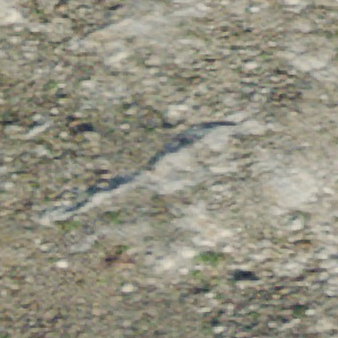
Label: other